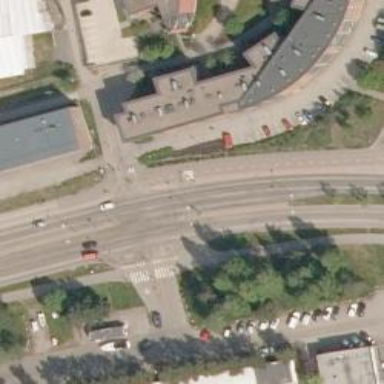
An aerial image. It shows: Asphalt cycleway with crossing.